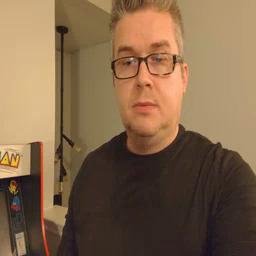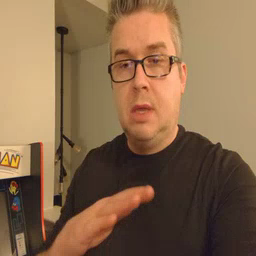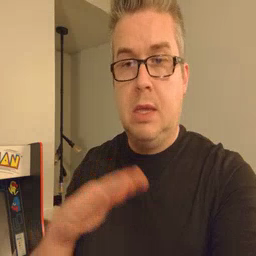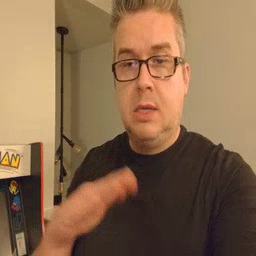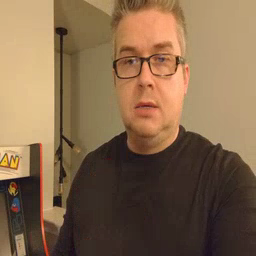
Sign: clean